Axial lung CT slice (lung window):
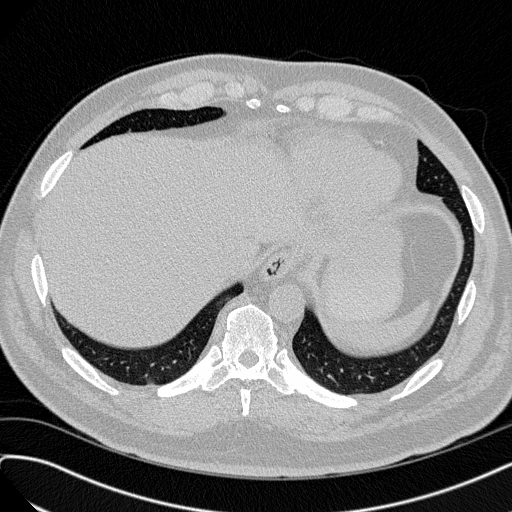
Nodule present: no